Question: I have the two text box(Using JSJ).
I have given txt box size as 50. It is working fine. Based on logic I have make one of the text to readonly disabled = true or disable = disabled. The read only text width is increasing its size.
When I inspect through f12,the size are showing 50 only,In inspect mode when i remove the
disable = disabled,it is reducing to actual size
I checked by the sample.
'''
<h:inputText value="test" type="text" size="50">
</h:inputText>
<br/><br/>
<h:inputText value="tes1t" type="text" size="50" disabled="true">
</h:inputText>
'''

I have pass the param to form as below :
Param
'''
<ui:param name="validationMessageOnTheSameLine" value="true" />
<ui:param name="rowWidth" value="650px" />
<ui:param name="helpTextPaddingLeft" value="130px" />
<ui:param name="showAsterik" value="false" />
<ui:param name="showAsterikForUsername" value="false" />
<ui:param name="inputTextSize" value="50" />
<h:panelGrid columns="2" style="width: #{rowWidth}" id="emailValidated"
columnClasses="#{columnClass1}, #{columnClass2}">
<h:outputLabel value="#{uit.emailAddress}:" for="email">
<h:outputLabel styleClass="asterik" value="*"
rendered="#{showAsterik}" />
</h:outputLabel>
<h:panelGrid columns="2" styleClass="tableNoPadding">
<h:inputText value="#{userBean.emailAddress}" id="email"
styleClass="ux-margin-right-1t" size="#{inputTextSize}"
required="true" disabled="#{disableEmailInput}"
requiredMessage="#{uitkem.valueRequired}"
validatorMessage="#{uitkem.emailValidator}">
<f:validator validatorId="emailValidator" />
</h:inputText>
<rich:message for="email" />
</h:panelGrid>
</h:panelGrid>
'''
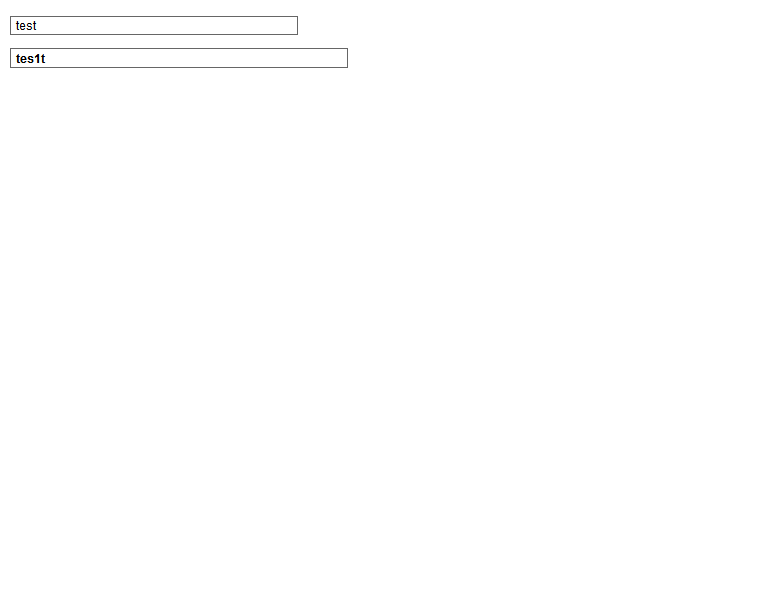
Answer: Check that these '<h:inputText>' are enclosed in '<h:form>'.
Also, you don't need to add 'type="text"' in '<h:inputText>'.
From my test environment (JSF 2.2), both these inputs have the same size when rendered.